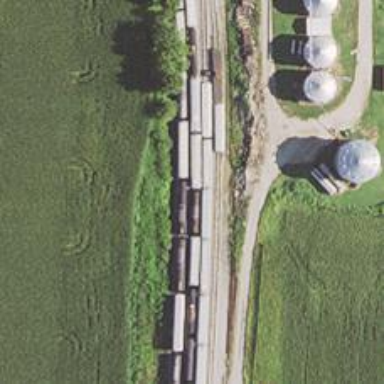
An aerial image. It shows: Railway siding with rails.